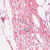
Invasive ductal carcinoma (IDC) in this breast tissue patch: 0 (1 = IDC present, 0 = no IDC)